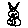
Label: cat